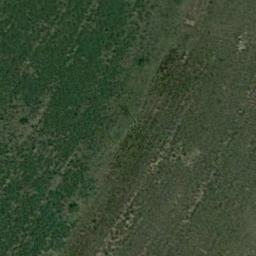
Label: meadow